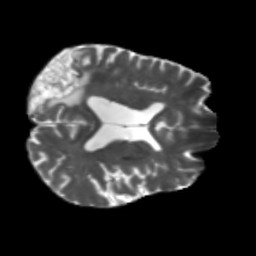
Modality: T2w
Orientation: axial
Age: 68
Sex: male
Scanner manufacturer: siemens
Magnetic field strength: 3 T
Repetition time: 5.25 s
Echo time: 0.08 s